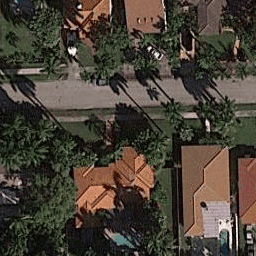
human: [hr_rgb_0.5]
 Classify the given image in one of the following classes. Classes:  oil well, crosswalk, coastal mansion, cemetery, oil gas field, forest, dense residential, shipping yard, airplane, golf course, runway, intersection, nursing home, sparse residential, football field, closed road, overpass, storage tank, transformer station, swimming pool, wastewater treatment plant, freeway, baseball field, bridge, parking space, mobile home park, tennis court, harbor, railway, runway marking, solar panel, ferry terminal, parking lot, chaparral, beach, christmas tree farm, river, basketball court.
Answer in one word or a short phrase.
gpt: coastal mansion